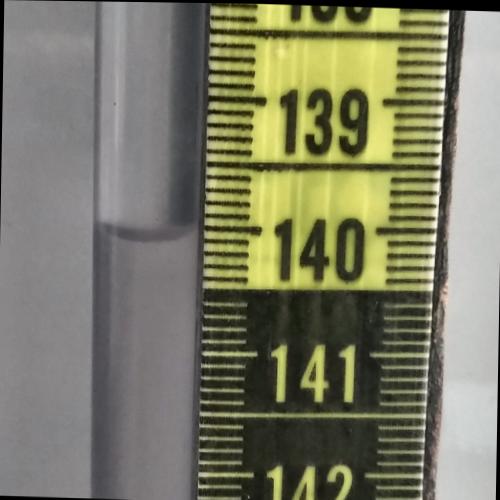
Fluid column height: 140.1 cm